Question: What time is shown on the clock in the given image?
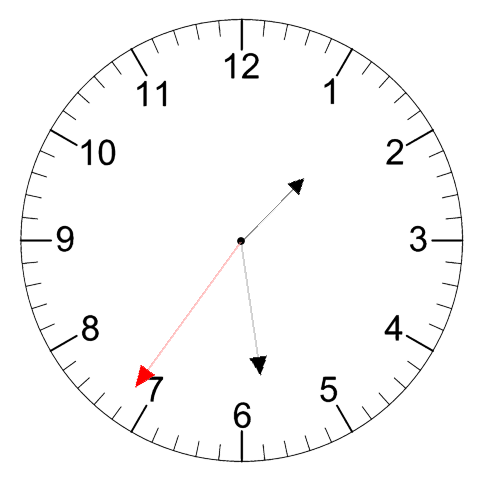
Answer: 01:28:36